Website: macys
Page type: delivery-shipping
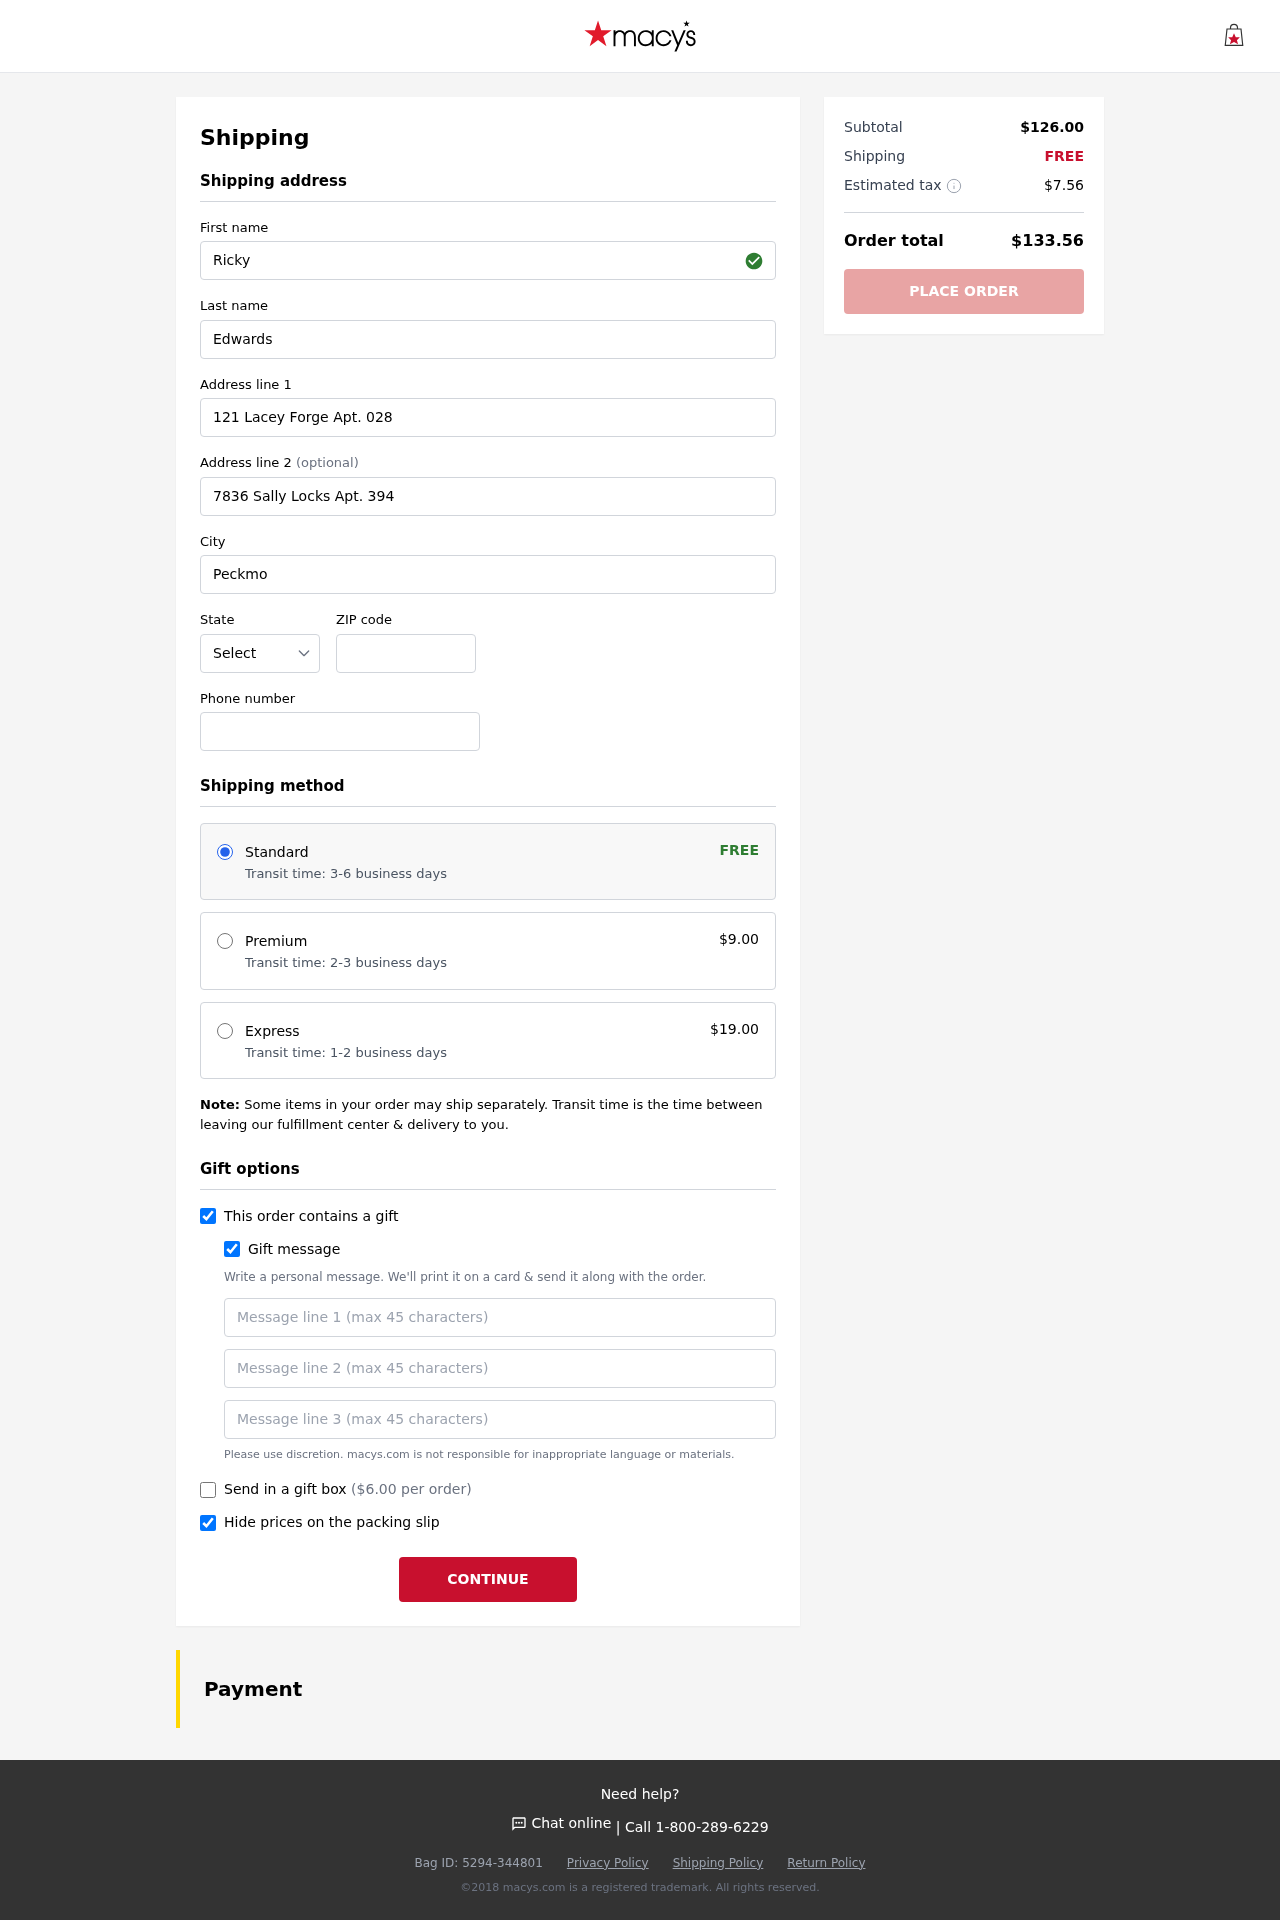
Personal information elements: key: PII_STATE_ABBR
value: MH
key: PII_FIRSTNAME
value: Ricky
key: PII_LASTNAME
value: Edwards
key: PII_STREET
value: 121 Lacey Forge Apt. 028
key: PII_STREET2
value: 7836 Sally Locks Apt. 394
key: PII_CITY
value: Peckmouth
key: PII_POSTCODE
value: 72486
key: PII_PHONE
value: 9976739835
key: PII_GIFT_MESSAGE
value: Hey Brian, I saw these running shoes and immediately thought of you—perfect for your next marathon! Hope they give you that extra boost on the track. Enjoy! Ricky
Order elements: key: ORDER_SHIPPING_STANDARD
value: Transit time: 3-6 business days
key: ORDER_SHIPPING_COST
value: FREE
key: ORDER_SHIPPING_PREMIUM
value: Transit time: 2-3 business days
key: ORDER_SHIPPING_PREMIUM_PRICE
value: $9.00
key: ORDER_SHIPPING_EXPRESS
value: Transit time: 1-2 business days
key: ORDER_SHIPPING_EXPRESS_PRICE
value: $19.00
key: ORDER_GIFT_BOX_PRICE
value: ($6.00 per order)
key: ORDER_SUBTOTAL
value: $126.00
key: ORDER_SHIPPING_COST2
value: FREE
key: ORDER_TAX
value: $7.56
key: ORDER_TOTAL
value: $133.56